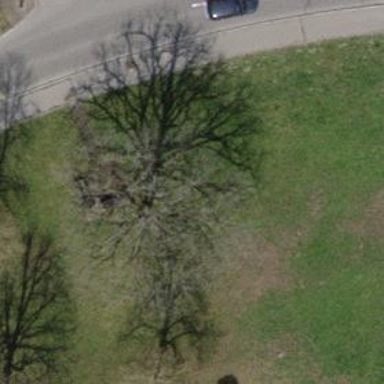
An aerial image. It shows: Brown bench in the vicinity.